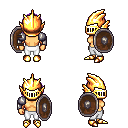
a pixel art fantasy rpg character, female body template, human, tanned skin, steel arm armor, white pants, purple bangs hairstyle, gold helm, gold boots, shield, four views (front, back, left, right), 2x2 character sprite sheet, small pixel art, hard edges, no anti-aliasing